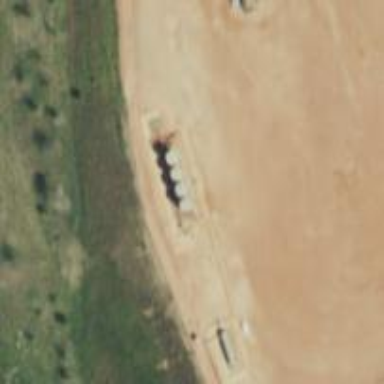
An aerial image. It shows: Storage tank that is man-made.